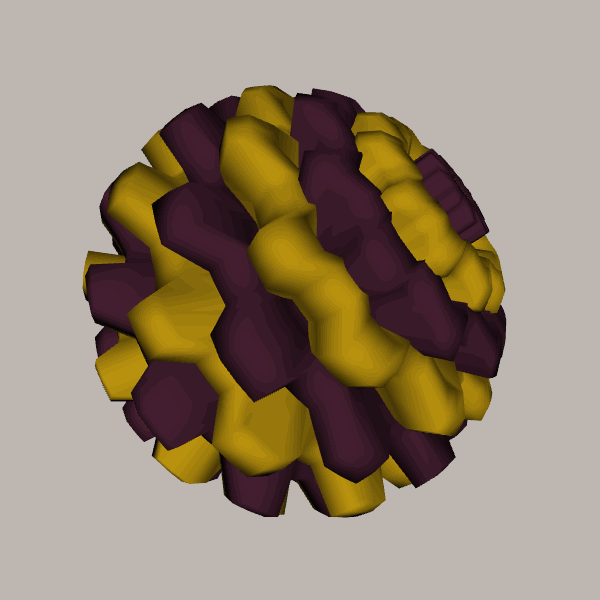
Background: light